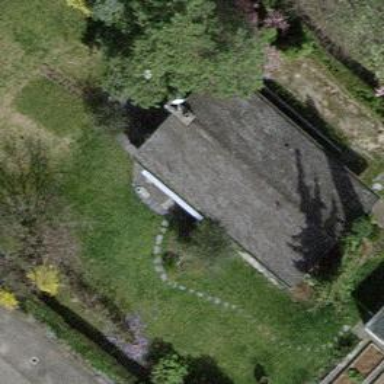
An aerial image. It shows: Garden enclosed by fence.